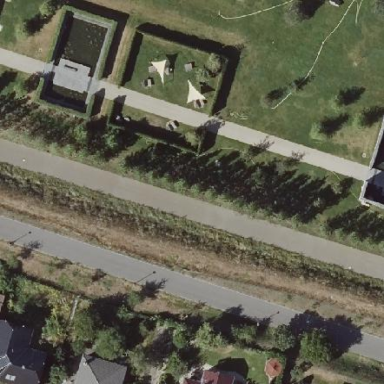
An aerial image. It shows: Garden area designated for leisure land.